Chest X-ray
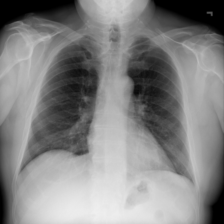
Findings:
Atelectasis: negative
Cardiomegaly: negative
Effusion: negative
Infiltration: negative
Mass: negative
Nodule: negative
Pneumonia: negative
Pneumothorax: negative
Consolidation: negative
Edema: negative
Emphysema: negative
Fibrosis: negative
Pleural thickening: negative
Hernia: negative